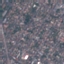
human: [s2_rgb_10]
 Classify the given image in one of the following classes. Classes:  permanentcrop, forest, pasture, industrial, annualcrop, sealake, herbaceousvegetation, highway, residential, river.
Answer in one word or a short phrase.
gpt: Residential